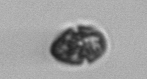
Label: Dinophyceae